Field crop: maize
Growth stage: 1
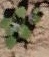
Species: chenopodium